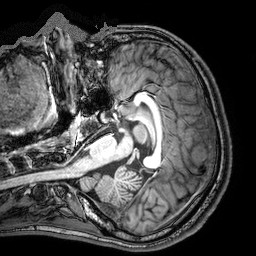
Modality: T1w
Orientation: coronal
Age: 22
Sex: male
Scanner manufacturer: philips
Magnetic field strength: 3 T
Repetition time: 8.078 s
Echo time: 3.693 s